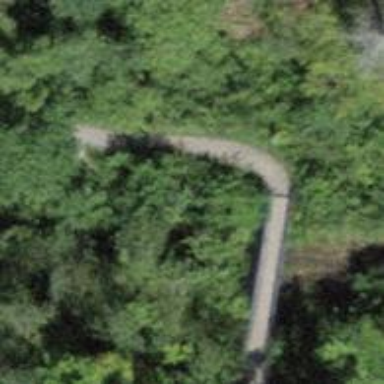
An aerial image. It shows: Unpaved path.